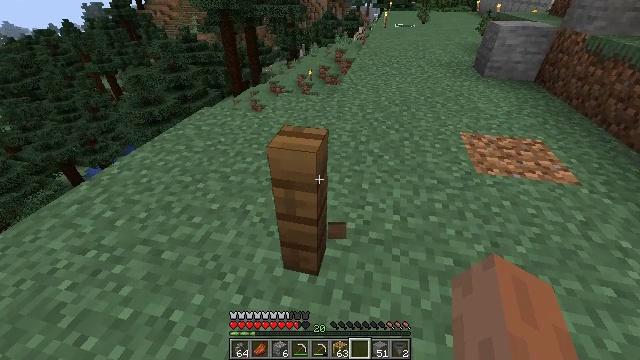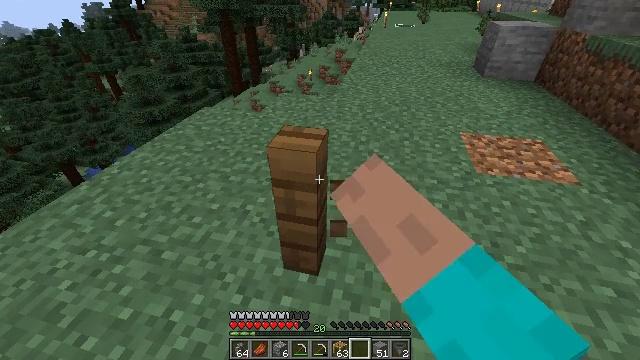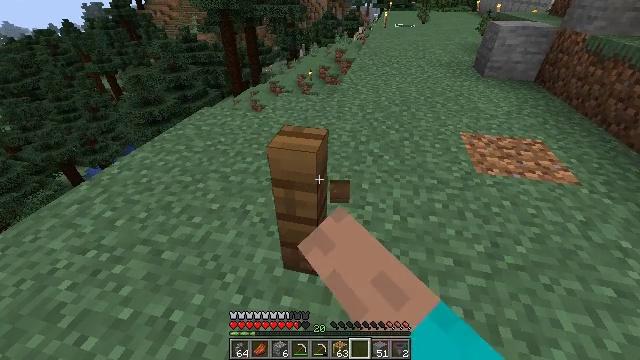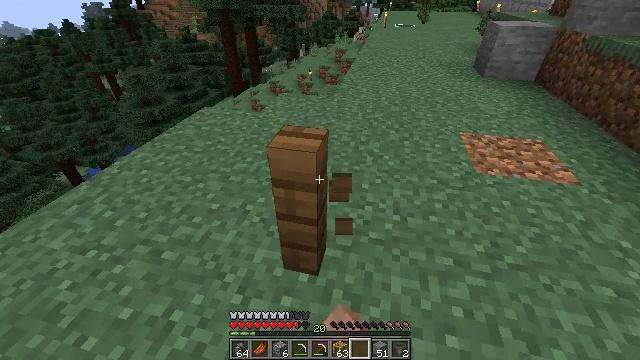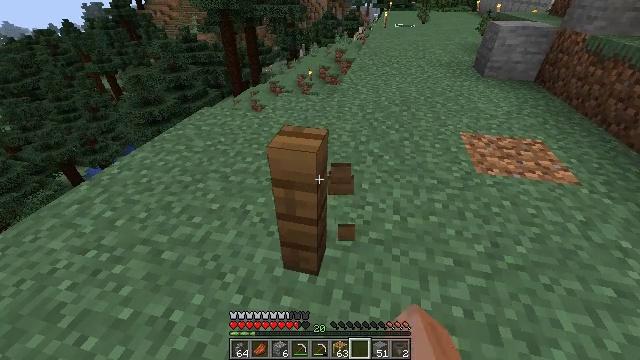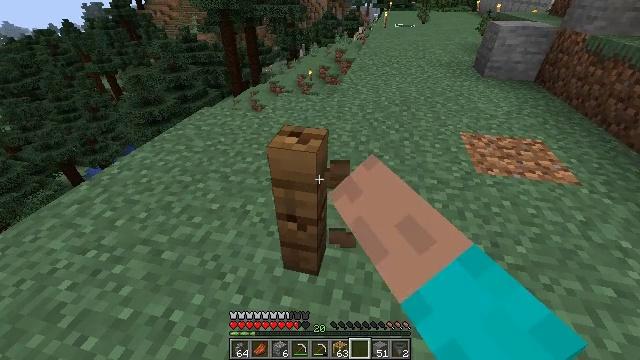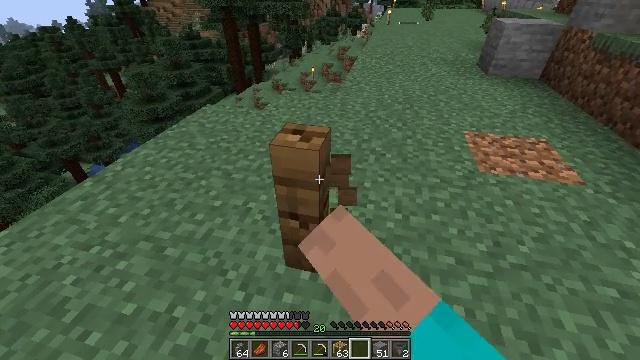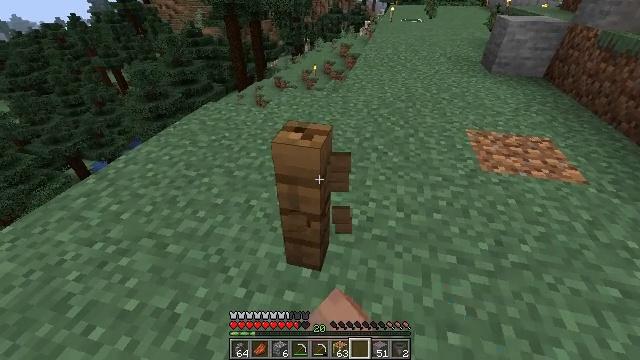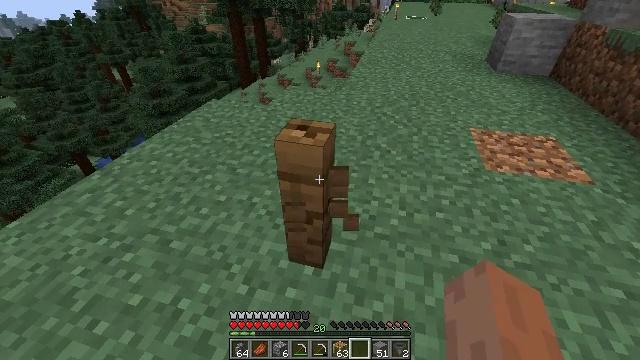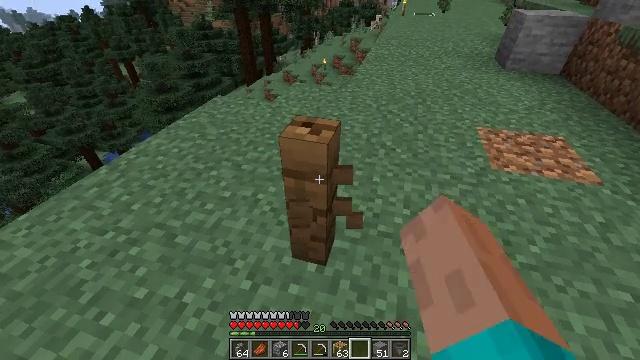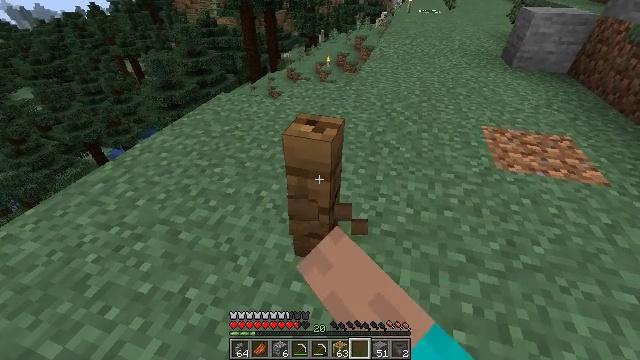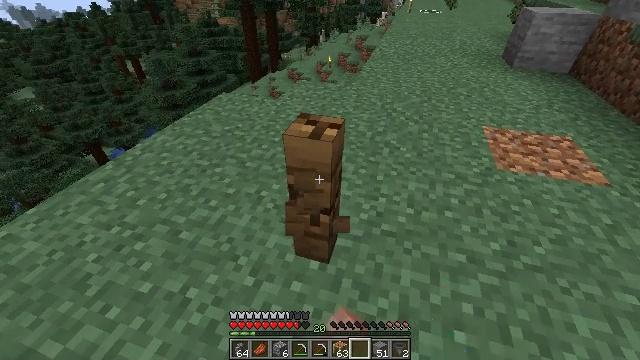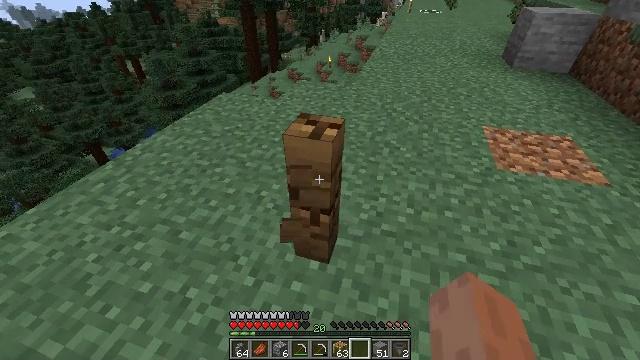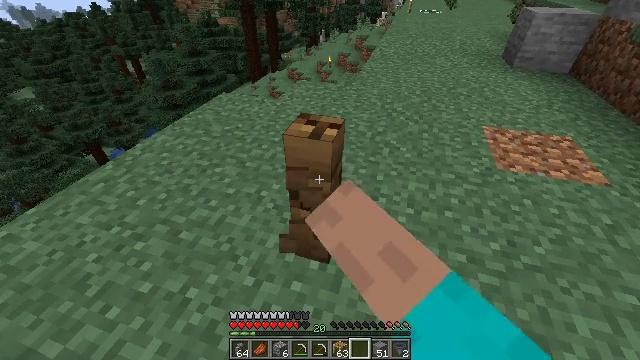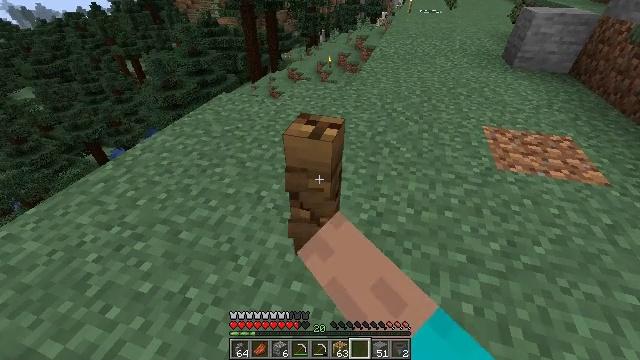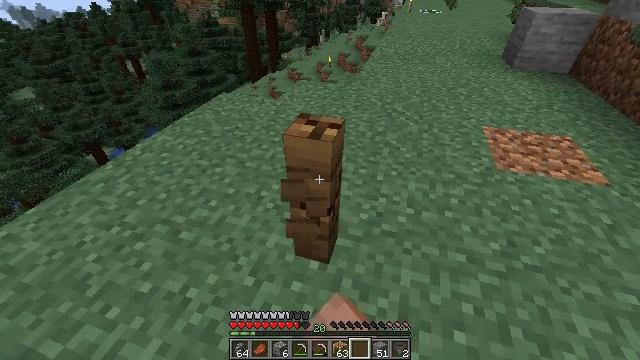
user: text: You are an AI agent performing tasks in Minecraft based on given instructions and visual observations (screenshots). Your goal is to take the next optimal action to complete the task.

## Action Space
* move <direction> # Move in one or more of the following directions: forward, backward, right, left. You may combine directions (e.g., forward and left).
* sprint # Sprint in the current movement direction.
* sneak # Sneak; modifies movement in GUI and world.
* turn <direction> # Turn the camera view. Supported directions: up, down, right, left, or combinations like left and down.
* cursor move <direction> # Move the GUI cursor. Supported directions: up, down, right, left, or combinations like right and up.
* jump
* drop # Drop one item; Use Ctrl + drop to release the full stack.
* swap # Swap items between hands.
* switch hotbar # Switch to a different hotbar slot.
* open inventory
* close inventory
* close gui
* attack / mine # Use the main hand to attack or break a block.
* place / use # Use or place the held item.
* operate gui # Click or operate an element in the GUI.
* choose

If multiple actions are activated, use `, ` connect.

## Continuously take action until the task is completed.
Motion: motion action
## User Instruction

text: Attack the spruce fence to dismantle it.
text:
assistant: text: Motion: attack / mine
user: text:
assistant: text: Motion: attack / mine
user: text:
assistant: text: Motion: attack / mine
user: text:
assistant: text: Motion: attack / mine
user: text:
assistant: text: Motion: attack / mine
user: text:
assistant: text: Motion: attack / mine
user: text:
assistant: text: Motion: attack / mine
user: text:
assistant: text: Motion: attack / mine
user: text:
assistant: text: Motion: turn left, attack / mine
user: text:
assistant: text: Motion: attack / mine
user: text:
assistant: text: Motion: attack / mine
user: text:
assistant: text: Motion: attack / mine
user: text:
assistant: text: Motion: attack / mine
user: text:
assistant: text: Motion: attack / mine
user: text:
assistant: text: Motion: attack / mine
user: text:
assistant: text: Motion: attack / mine
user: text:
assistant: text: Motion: attack / mine
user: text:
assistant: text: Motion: attack / mine
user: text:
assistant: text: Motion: attack / mine
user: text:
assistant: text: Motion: attack / mine
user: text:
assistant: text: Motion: attack / mine
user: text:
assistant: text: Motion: attack / mine
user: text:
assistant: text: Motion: attack / mine
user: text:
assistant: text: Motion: attack / mine
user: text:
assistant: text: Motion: attack / mine
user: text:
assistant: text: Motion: attack / mine
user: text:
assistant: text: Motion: attack / mine
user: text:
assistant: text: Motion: attack / mine
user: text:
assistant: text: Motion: attack / mine
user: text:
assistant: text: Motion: attack / mine